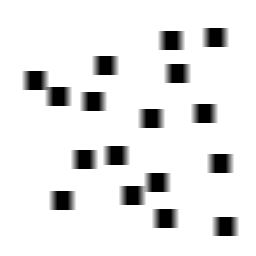
Squares: 17
Triangles: 0
Stars: 0
Total shapes: 17